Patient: sex F, age 46
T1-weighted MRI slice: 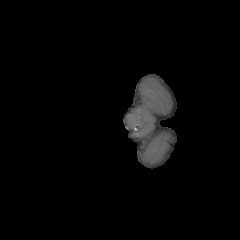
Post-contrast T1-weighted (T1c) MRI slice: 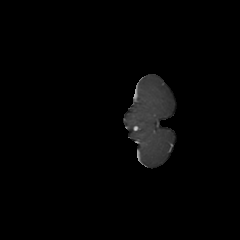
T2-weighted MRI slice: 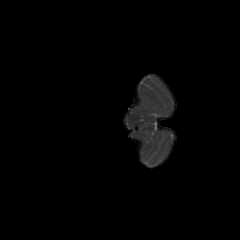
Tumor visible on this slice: no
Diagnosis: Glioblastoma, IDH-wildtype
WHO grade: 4